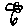
Label: flower